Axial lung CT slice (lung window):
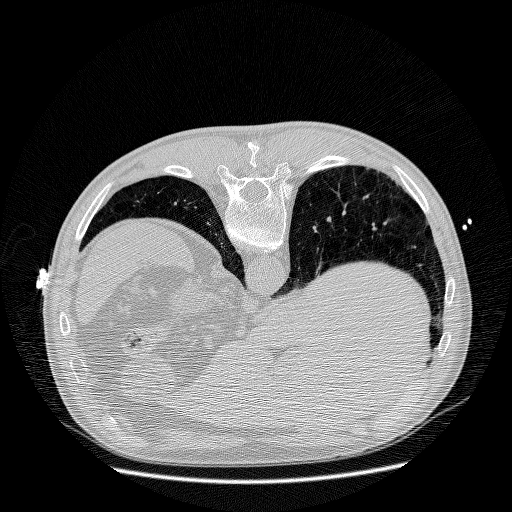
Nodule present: no